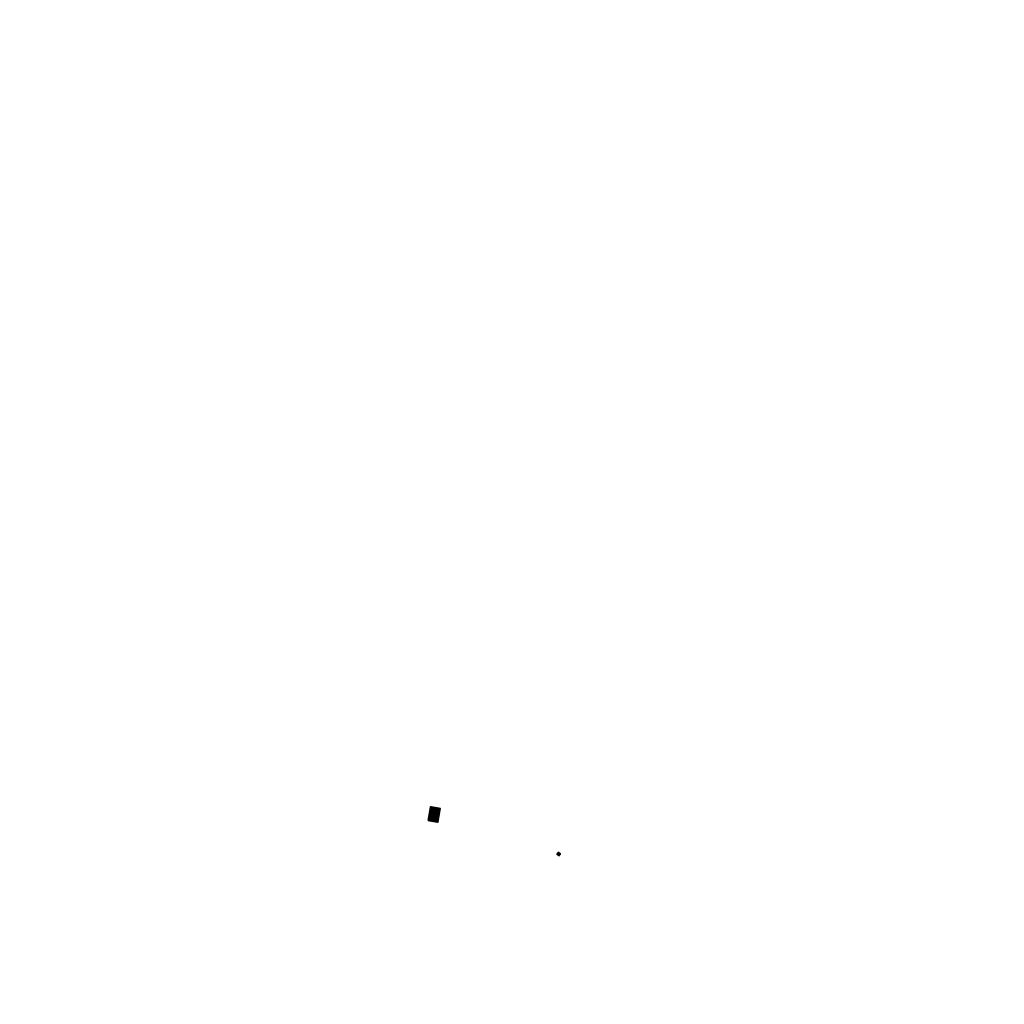
Tags: overhead vector_map, recreation, individual_rise, density_1, Building, 1.0 km²